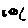
Label: moon